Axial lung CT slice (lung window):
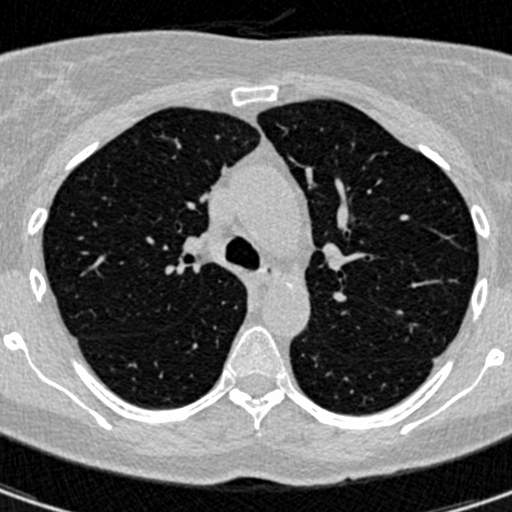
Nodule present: no